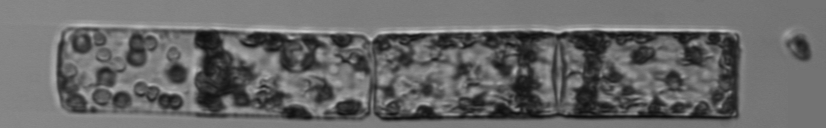
Label: Guinardia_flaccida